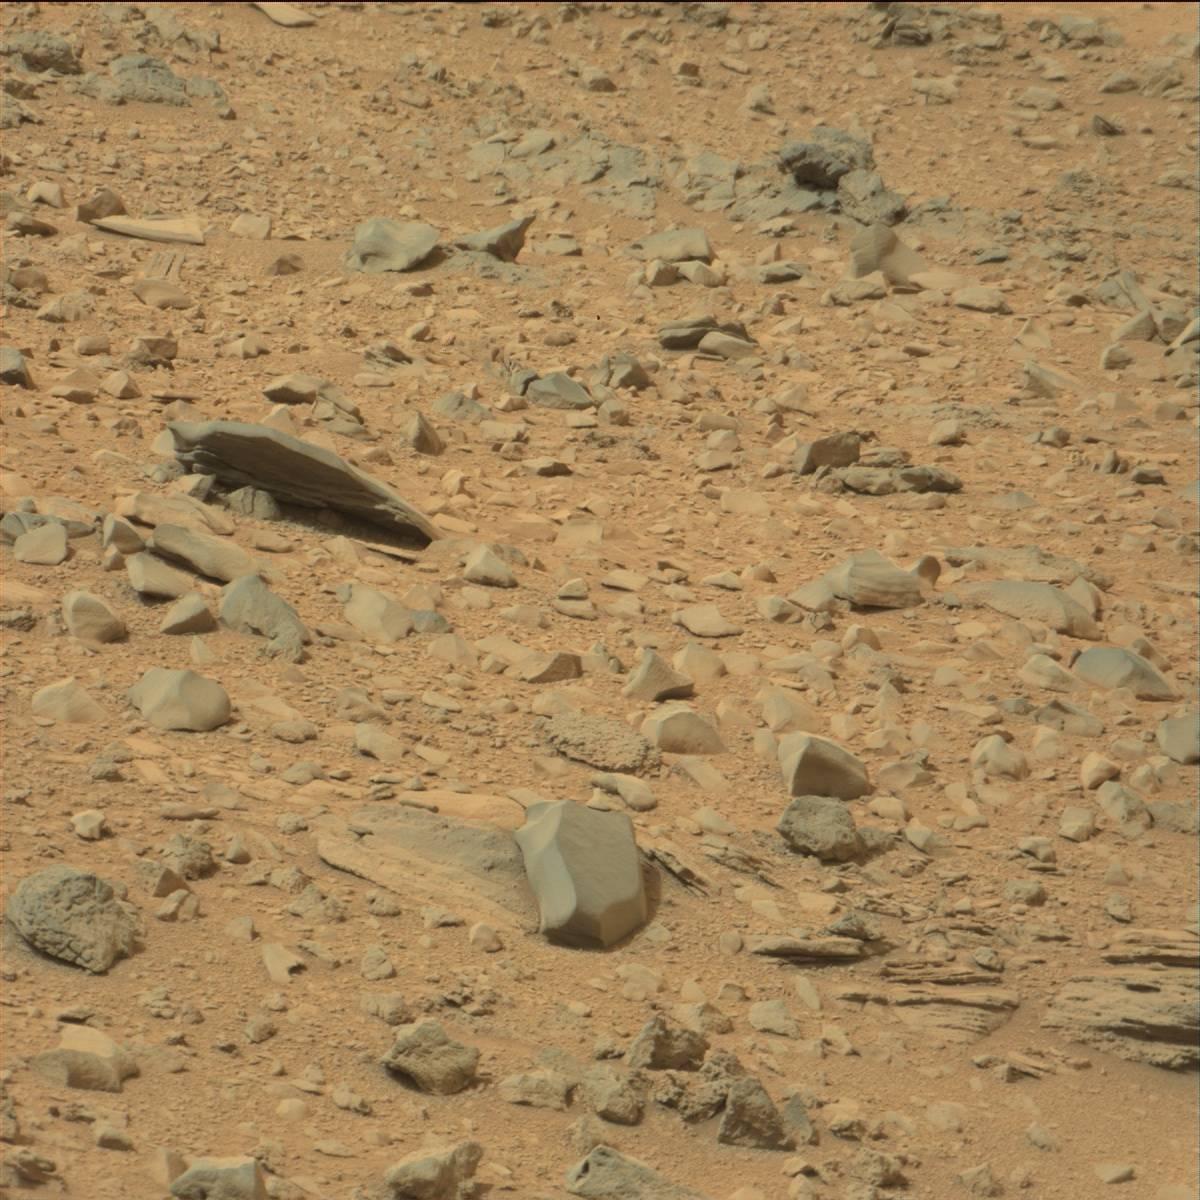
Terrain classes present: Bedrock, Rock, Sand / Soil